Field crop: maize
Growth stage: 2
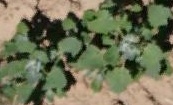
Species: chenopodium